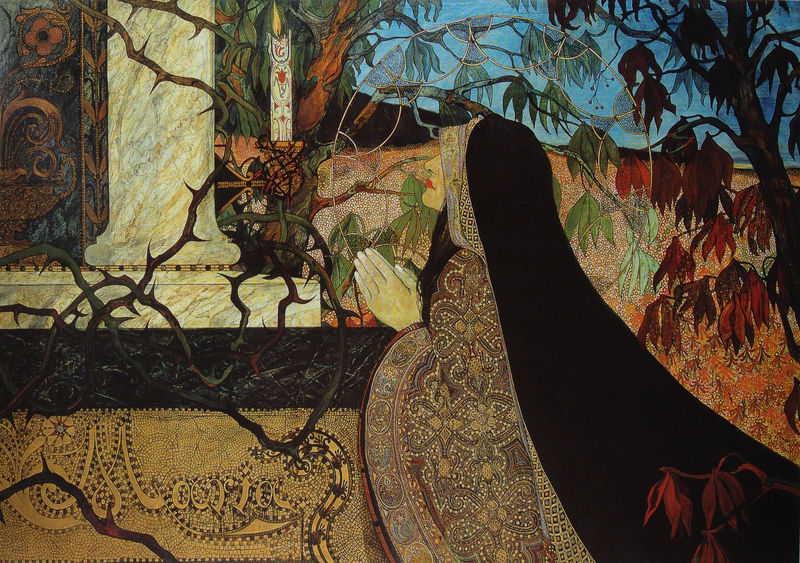
Titel: Maria
Künstler: Karl Strathmann
Standort: Weimar
Institution: Kunstsammlungen zu Weimar
Schlagwörter: baum, blau, blätter, dunkel, himmel, laub, meer, umhang, bäume, gelb, grün, ocker, äste, braun, frau, hell, hintergrund, kleid, marmor, mund, orange, profil, schwarz, säule, weiss, zeichnung, rot, schleier, tuch, beige, haube, ornament, blass, sockel, stein, hände, horizont, natur, flach, kirche, boden, gewand, gold, mantel, stickerei, pflanzen, lippen, ranken, schrift, umrisse, russland, hecke, herbst, gefaltet, jugendstil, dekor, ornamente, kerze, leuchter, japanisch, fliessend, flamme, zweig, buchstaben, beten, gebet, altar, intarsien, ornamental, musterung, heiligenschein, nimbus, geäst, knieend, dornen, betende, kapelle, ahorn, filigran, maria, orientalismus, anbetung, dekorativ, islam, art nouveau, zweidimensional, mensa, antependium, ach gott, dornenhecke, iran, jettmar, nimus, profildarstellung, sinnbilder